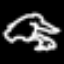
Label: frog